Question: I have added a table view using XIB, by default i am getting Delete text after swiping on my custom table view cell, that text title we can change using method. I don't want to use "SWTableViewCell" source code. how can i replace Delete title from any icon image as i have mention in below image :

I have tried with custom editingAccessoryView.
here is the code (in table cellForRowAtIndexPath):
'''
UIView *editingCategoryAccessoryView = [[UIView alloc] initWithFrame:CGRectMake(0,0,320,80)];
editingCategoryAccessoryView.backgroundColor = [UIColor colorWithPatternImage:[UIImage imageNamed:@"cell_highlighted.png"]];
UIButton *deleteButton = [UIButton buttonWithType:UIButtonTypeRoundedRect];
deleteButton.backgroundColor = [UIColor clearColor];
NSMutableAttributedString *attributedString1 = [[NSMutableAttributedString alloc] initWithString:@"DELETE"];
[attributedString1 addAttribute:NSKernAttributeName
value:@(1.5)
range:NSMakeRange(0, [@"DELETE" length])];
deleteButton.contentHorizontalAlignment = UIControlContentHorizontalAlignmentLeft;
UIColor *btnTextColor = [UIColor whiteColor];
// Set up attributes
NSDictionary *btnAttrs = [NSDictionary dictionaryWithObjectsAndKeys:
[UIFont fontWithName:@"Cabin-Bold" size:17.0f], NSFontAttributeName,
btnTextColor, NSForegroundColorAttributeName,
nil, NSKernAttributeName, nil];
[attributedString1 setAttributes:btnAttrs
range:NSMakeRange(0, attributedString1.length)];
[attributedString1 addAttribute:NSKernAttributeName
value:@(1.5)
range:NSMakeRange(0, [@"DELETE" length])];
[deleteButton setAttributedTitle:attributedString1 forState:UIControlStateNormal];
[deleteButton setFrame:cell.frame];
[deleteButton setTag:indexPath.row];
[deleteButton addTarget:self action:@selector(removeCategoryClicked:) forControlEvents:UIControlEventTouchUpInside];
// UIImageView
UIImageView *ivDeleteIcon = [[UIImageView alloc] initWithFrame:CGRectMake(21, 31, 13, 15)];
ivDeleteIcon.image = [UIImage imageNamed:@"Delete-White.png"];
ivDeleteIcon.highlightedImage = [UIImage imageNamed:@"Delete-Grey.png"];
[editingCategoryAccessoryView addSubview:ivDeleteIcon];
[editingCategoryAccessoryView addSubview:deleteButton];
cell.editingAccessoryView = editingCategoryAccessoryView;
// Override to support conditional editing of the table view.
- (BOOL)tableView:(UITableView *)tableView canEditRowAtIndexPath:(NSIndexPath *)indexPath
{
// Return NO if you do not want the specified item to be editable.
return YES; //YES here makes a red delete button appear when I swipe
}
- (void)setEditing:(BOOL)editing animated:(BOOL)animated {
if (editing)
editingFromEditButton = YES;
[super setEditing:(BOOL)editing animated:(BOOL)animated];
editingFromEditButton = NO;
// Other code you may want at this point...
}
- (UITableViewCellEditingStyle)tableView:(UITableView *)tableView editingStyleForRowAtIndexPath:(NSIndexPath *)indexPath
{
if (editingFromEditButton){
//editCell = YES;
return UITableViewCellEditingStyleNone;
}
// Otherwise, we are at swipe to delete
[[tableView cellForRowAtIndexPath:indexPath] setEditing:YES animated:YES];
return UITableViewCellEditingStyleNone;
}
// Override to support editing the table view.
- (void)tableView:(UITableView *)tableView commitEditingStyle:(UITableViewCellEditingStyle)editingStyle forRowAtIndexPath:(NSIndexPath *)indexPath
{
if (editingStyle == UITableViewCellEditingStyleDelete) {
// Delete the row from the data source
[tableView deleteRowsAtIndexPaths:[NSArray arrayWithObject:indexPath] withRowAnimation:UITableViewRowAnimationFade];
}
else if (editingStyle == UITableViewCellEditingStyleInsert) {
// Create a new instance of the appropriate class, insert it into the array, and add a new row to the table view
}
}
'''
Above code is working fine, but only it's not getting dismissed properly.
Please help me to achieve this. Thanks!
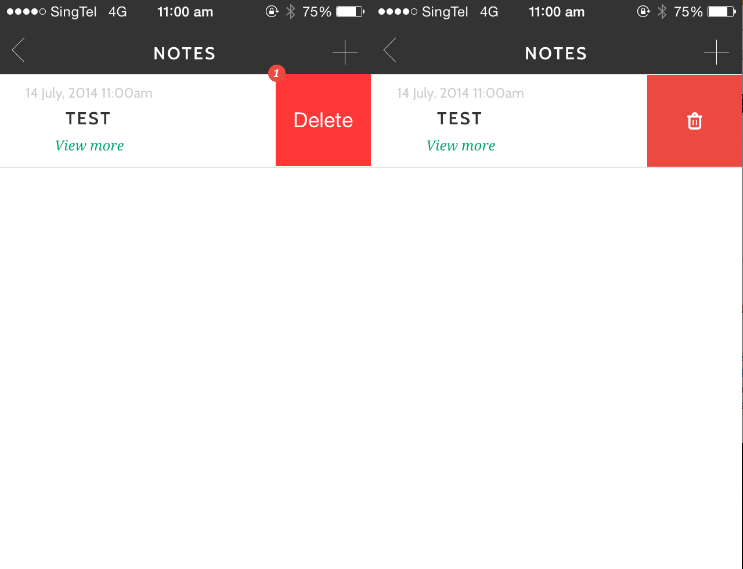
Answer: It is possible by custom editingAccessoryView, but i have used SWTableViewCell. First you need to add SWTableViewCell classes in your app. here is my code:
custom table view cell .h file (create a custom table view cell with super class "SWTableViewCell") as below :
'''
#import <UIKit/UIKit.h>
#import "SWTableViewCell.h"
@interface UpdateTableCell : SWTableViewCell {
}
@property(nonatomic,retain)IBOutlet UILabel *lblTitle;
@property(nonatomic,retain)IBOutlet UILabel *lblViewMore;
@end
'''
custom table view cell .m file :
'''
#import "UpdateTableCell.h"
@implementation UpdateTableCell
@synthesize lblTitle, lblViewMore;
- (id)initWithStyle:(UITableViewCellStyle)style reuseIdentifier:(NSString *)reuseIdentifier {
self = [super initWithStyle:style reuseIdentifier:reuseIdentifier];
if (self) {
// Initialization code.
}
return self;
}
- (void)setSelected:(BOOL)selected animated:(BOOL)animated {
[super setSelected:selected animated:animated];
// Configure the view for the selected state.
}
@end
'''
In your View Controller.h file :
'''
#import <UIKit/UIKit.h>
#import "SWTableViewCell.h"
@interface MyBriefcaseViewController : UIViewController<UITableViewDelegate, UITableViewDataSource, SWTableViewCellDelegate>
{
IBOutlet UITableView *tblBriefcase;
}
@property (nonatomic, retain) NSMutableArray *arrayBriefcase;
@end
'''
View Controller.m file :
'''
#import "MyBriefcaseViewController.h"
#import "UpdateTableCell.h"
#import "SWTableViewCell.h"
@implementation MyBriefcaseViewController
-(UpdateTableCell *)getNewCell
{
NSArray *topLevelObjects = [[NSBundle mainBundle] loadNibNamed:@"UpdateTableCell" owner:nil options:nil];
UpdateTableCell *cell;
for (id currentObject in topLevelObjects)
{
if ([currentObject isKindOfClass:[UpdateTableCell class]])
{
cell= (UpdateTableCell *)currentObject;
return cell;
}
}
return nil;
}
- (UITableViewCell *)tableView:(UITableView *)tableView cellForRowAtIndexPath:(NSIndexPath *)indexPath
{
static NSString *CellIdentifier = @"CustomCell";
UpdateTableCell *cell = [tableView dequeueReusableCellWithIdentifier:CellIdentifier];
if (cell == nil)
{
cell = [self getNewCell];
}
//optionally specify a width that each set of utility buttons will share
[cell setRightUtilityButtons:[self rightButtons] WithButtonWidth:85.0f];
cell.delegate = self;
//do something here..
return cell;
}
- (NSArray *)rightButtons
{
NSMutableArray *rightUtilityButtons = [NSMutableArray new];
[rightUtilityButtons sw_addUtilityButtonWithColor:[UIColor redColor] normalIcon:[UIImage imageNamed:@"Delete-White.png"] selectedIcon:[UIImage imageNamed:@"Delete-Grey.png"]];// here you can change delete image icon and background color of editing view as per your requirement
return rightUtilityButtons;
}
- (void)tableView:(UITableView *)tableView willDisplayCell:(UITableViewCell *)cell forRowAtIndexPath:(NSIndexPath *)indexPath {
//Set background color of cell here if you don't want default white
}
#pragma mark - SWTableViewDelegate
- (void)swipeableTableViewCell:(SWTableViewCell *)cell scrollingToState:(SWCellState)state
{
switch (state) {
case 0:
NSLog(@"utility buttons closed");
break;
case 1:
NSLog(@"left utility buttons open");
break;
case 2:
NSLog(@"right utility buttons open");
break;
default:
break;
}
}
- (void)swipeableTableViewCell:(SWTableViewCell *)cell didTriggerRightUtilityButtonWithIndex:(NSInteger)index
{
// Delete button was pressed
NSIndexPath *cellIndexPath = [tblBriefcase indexPathForCell:cell];
// do something here as per your requirement
}
- (BOOL)swipeableTableViewCellShouldHideUtilityButtonsOnSwipe:(SWTableViewCell *)cell
{
//allow just one cell's utility button to be open at once
return YES;
}
- (BOOL)swipeableTableViewCell:(SWTableViewCell *)cell canSwipeToState:(SWCellState)state
{
return YES;
}
-(void)tableView:(UITableView *)tableView didSelectRowAtIndexPath:(NSIndexPath *)indexPath
{
if (!tableView.isEditing) {
[tableView deselectRowAtIndexPath:indexPath animated:YES];
}
//do something here...
}
'''
I have attached all my required code here in my answer to achieve this. Surely, it will work. Thanks to all!!
happy coding.. :)